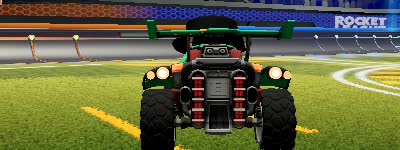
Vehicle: octane